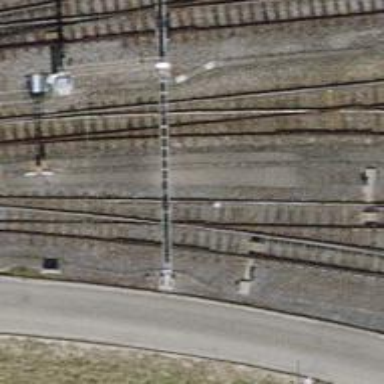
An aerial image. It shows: Railway yard with single rail track. The electrified track has contact line for power supply.